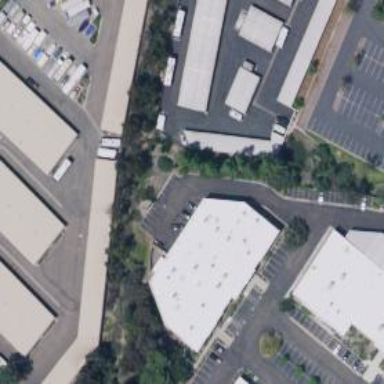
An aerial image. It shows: Industrial building.